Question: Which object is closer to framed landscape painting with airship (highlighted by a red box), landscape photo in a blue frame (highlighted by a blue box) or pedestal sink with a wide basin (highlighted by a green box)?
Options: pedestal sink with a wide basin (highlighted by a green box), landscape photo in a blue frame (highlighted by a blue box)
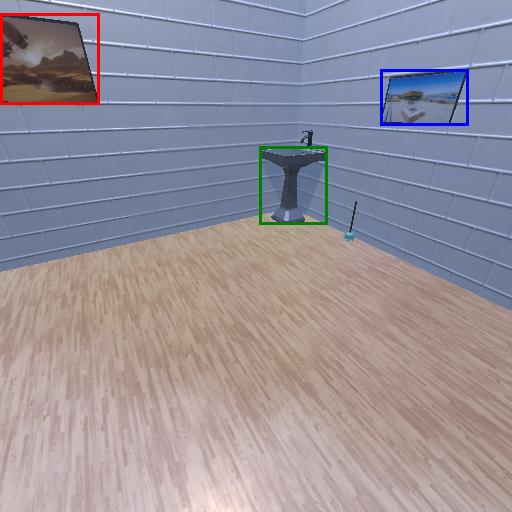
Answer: pedestal sink with a wide basin (highlighted by a green box)